Aerial crown-view tile of a tropical tree (Barro Colorado Island, Panama), acquired 20240918:
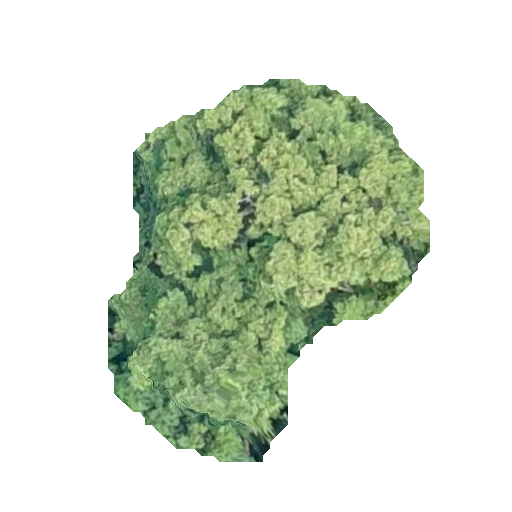
Species: Brosimum alicastrum
GBIF accepted scientific name: Brosimum alicastrum
Crown area: 128.678 m²